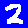
Digit: 2